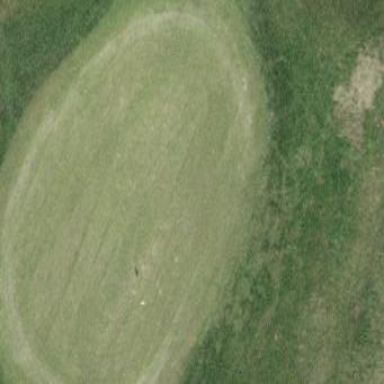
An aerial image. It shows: Green golf area with grass land use.